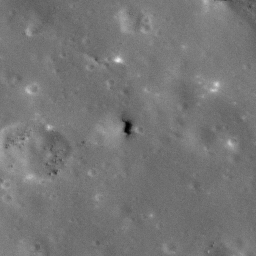
Pit: Kepler 4a
Host crater: Kepler
Host type: impact_melt
Lunar coordinates: latitude 7.946, longitude 322.136